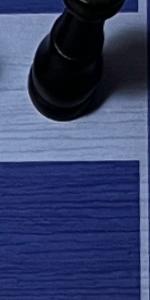
Label: Empty